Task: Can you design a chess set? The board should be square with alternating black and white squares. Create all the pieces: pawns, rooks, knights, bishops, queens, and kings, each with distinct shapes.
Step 25:
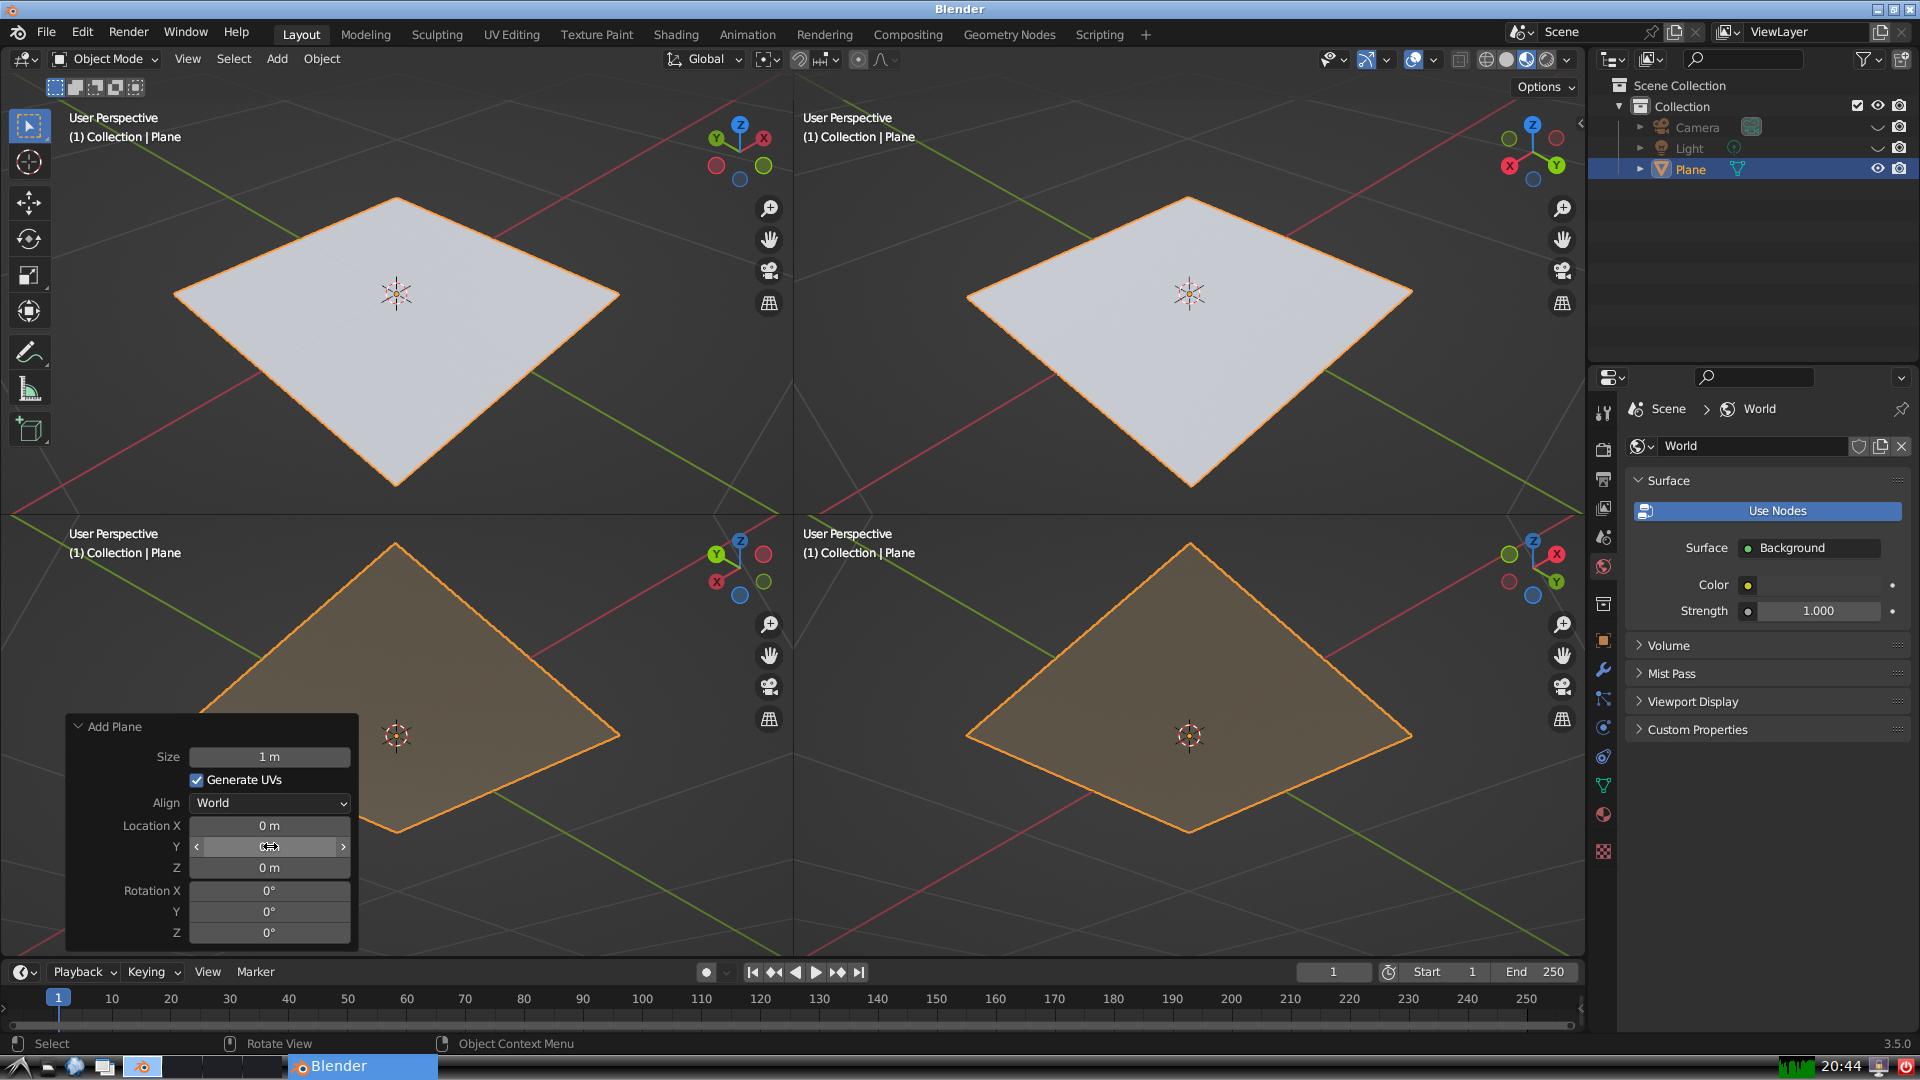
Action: click: no